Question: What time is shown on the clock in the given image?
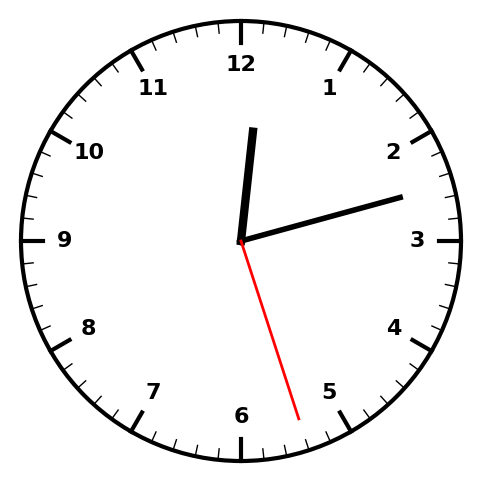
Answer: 12:12:27